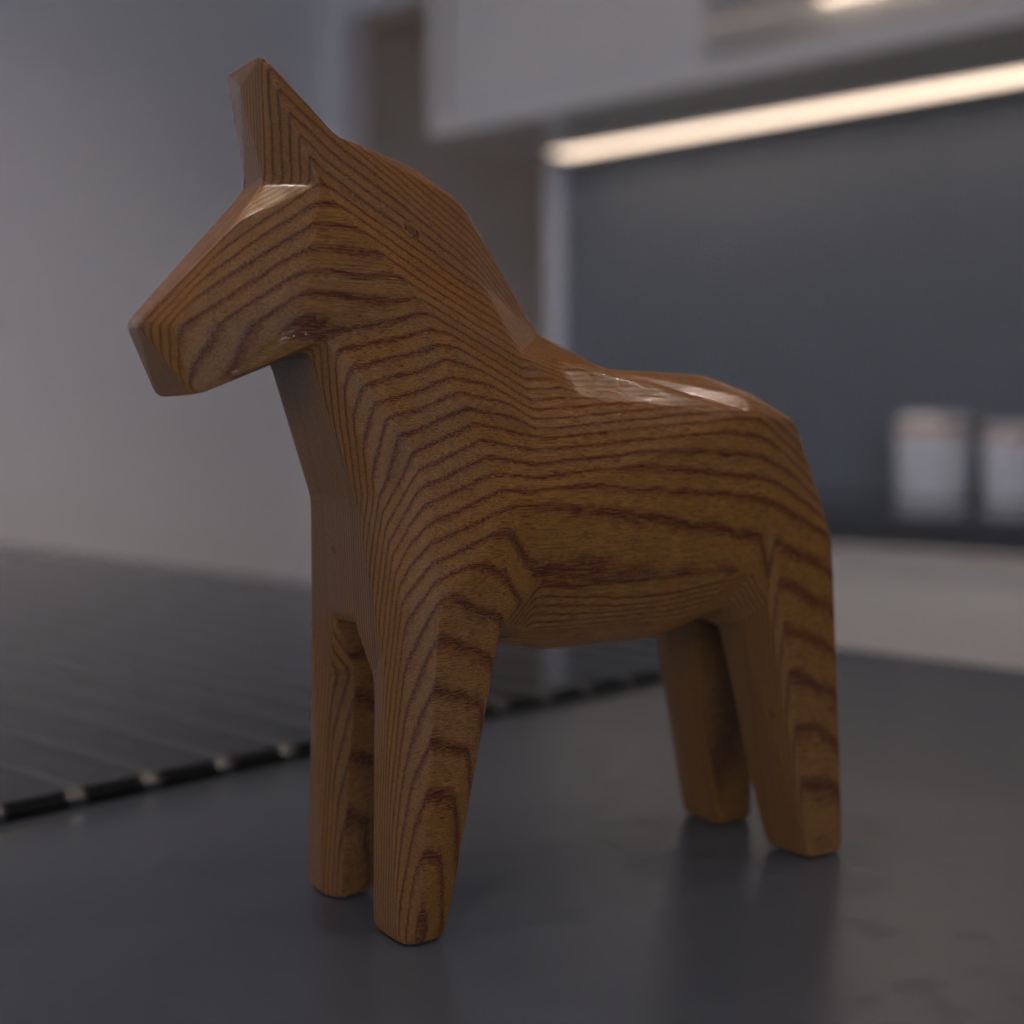
A high quality rendering of a dalahest_oak dalecarlian horse figurine made of varnished dark oak standing on a dark kitchen counter in an dark kitchen counter,long-shot from the left, 50 mm, f 5.6